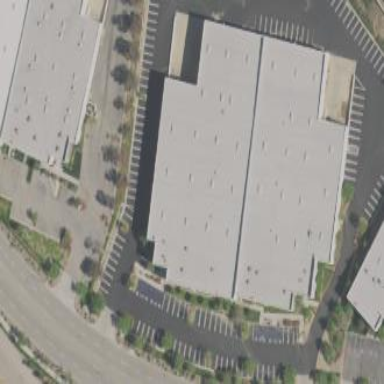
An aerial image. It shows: Warehouse building.